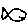
Label: fish